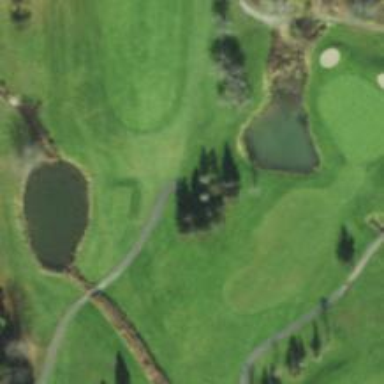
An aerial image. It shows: Path for both roads and golfers.